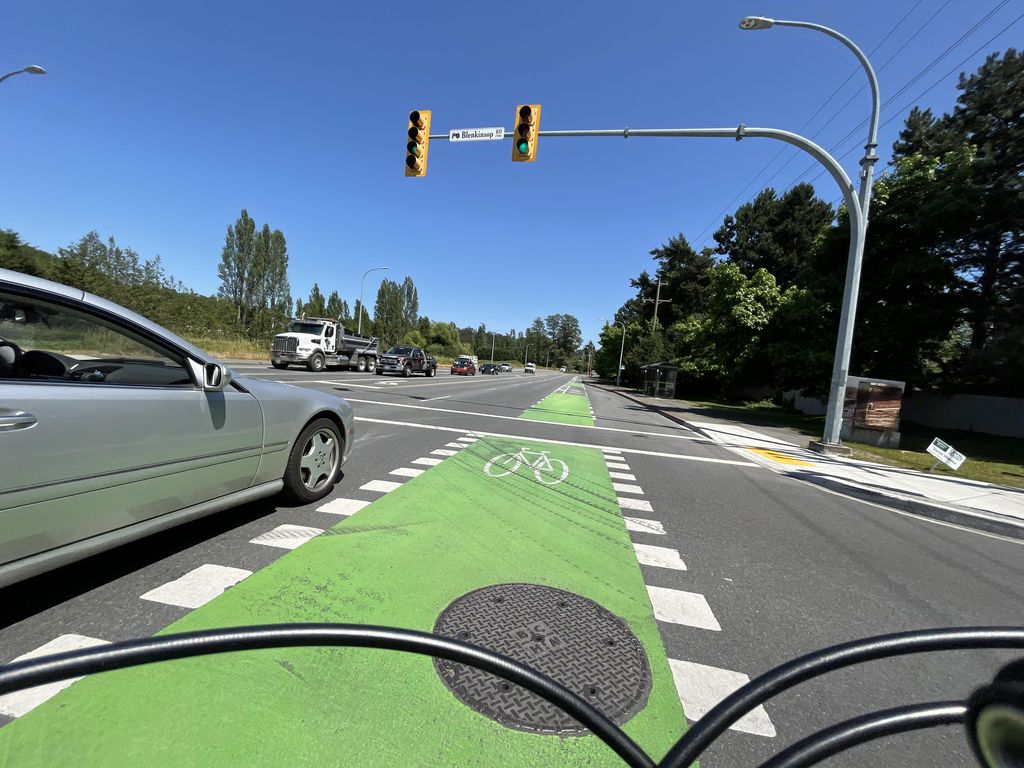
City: victoria